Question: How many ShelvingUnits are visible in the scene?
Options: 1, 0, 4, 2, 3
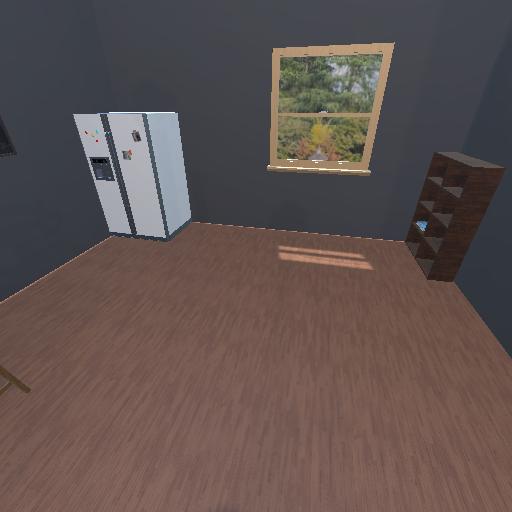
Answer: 1